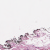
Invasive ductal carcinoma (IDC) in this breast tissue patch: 0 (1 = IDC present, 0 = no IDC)